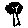
Label: tree